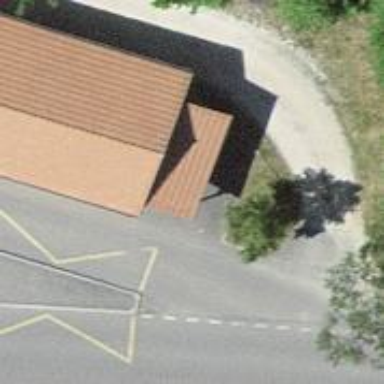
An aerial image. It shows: Public transport stop position.